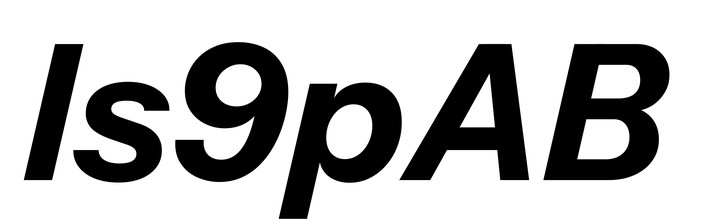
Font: InstrumentSans-Italic_Bold_Italic